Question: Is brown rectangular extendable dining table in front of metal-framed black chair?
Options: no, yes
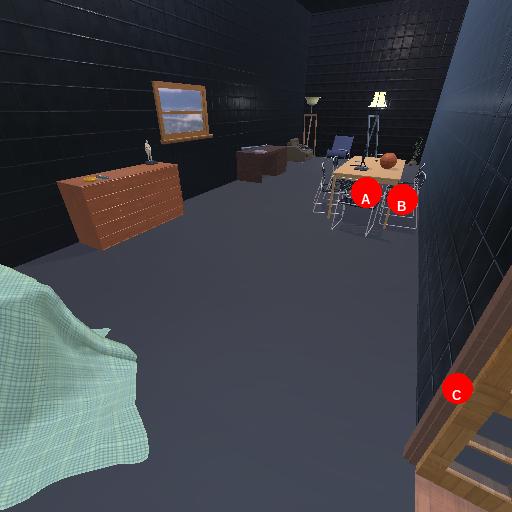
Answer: no